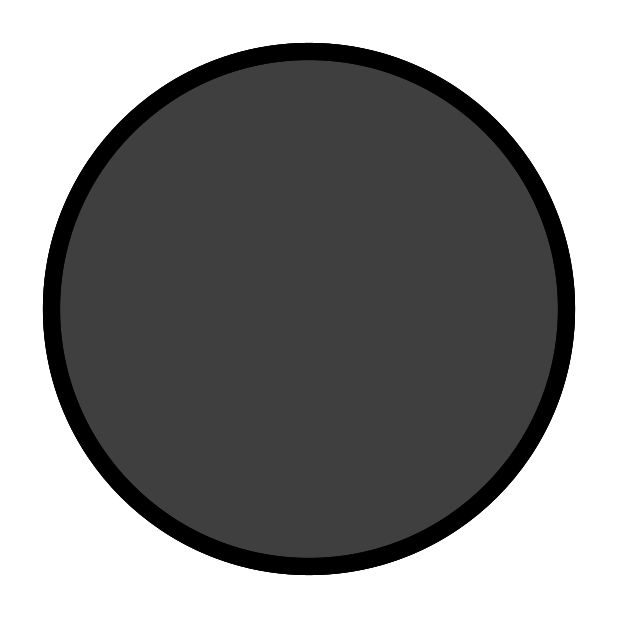
black large circle